Question: I have tried it but not successful so far. Since my knowledge in query is limited, I thought I will better post it here.
I have students table with the following structure
'''
create table students(
id int not null primary key identity,
sname varchar(25),
status varchar(25),
renew varchar(15),
enrollment datetime,
)
'''
I have a number of students who has an ID, studentName(sname),status('active' or 'not-active'), renew('no' for new student, yes' for renewed student) and enrollment date.
'''
insert into students values('jay','active','no','2010-01-01')
insert into students values('Phil','active','no','2010-01-01')
insert into students values('Cru','active','no','2010-01-01')
insert into students values('slow','active','no','2010-01-01')
insert into students values('true','active','no','2010-01-01')
insert into students values('false','active','no','2010-01-01')
'''
Now I have an INSERT Trigger which is suppose to deactive an old student when a student is renewed. So if I insert the following which has renewal set to 'yes', it should make the already existing record 'inactive'.
'''
insert into students values('false','active','yes','2011-01-01')
'''
I wrote this INSERT Trigger and it works but it in-actives the old and the new inserted record both. I want only the original record to be inactivated. Also not that only enrollment date and nenew fields are different, the rest are the same between original and insert records. How to fix this? Here is my trigger
'''
set ANSI_NULLS ON
set QUOTED_IDENTIFIER ON
GO
CREATE TRIGGER [dbo].[tr_renew_student]
ON [dbo].students
-- WITH ENCRYPTION
FOR INSERT
-- WITH APPEND
-- NOT FOR REPLICATION
AS
-- insert sql here
if exists(select * from inserted where Renew = 'yes')
BEGIN
UPDATE students
SET status = 'Inactive'
FROM Inserted i
INNER JOIN students T2
ON i.sname = T2.sname
END
'''
Note that this is close approximation to my problem. Thank you

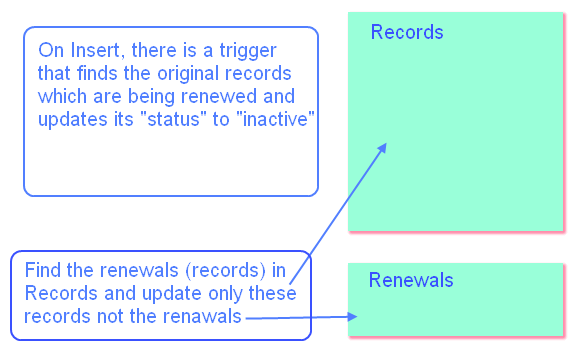
Answer: Have you looked at @@identity? Years back I dealt with something similar and used @@identity to get the last created identity value; basically getting the latest identity value then setting all the records matching the criteria except the one with the ID returned via @@identity.
Read about the identity value getters here:
<URL>
: You're right about the 'inserted' table. If you didn't want to / can't use the inserted table, your trigger could look something like this.
'''
SELECT @@identity // <- this gets the last identity value inserted.
UPDATE students
SET status = 'Inactive'
WHERE students.name = (SELECT name FROM students WHERE id = @@identity)
AND id <> @@identity
'''
Note: written from memory and not tested.